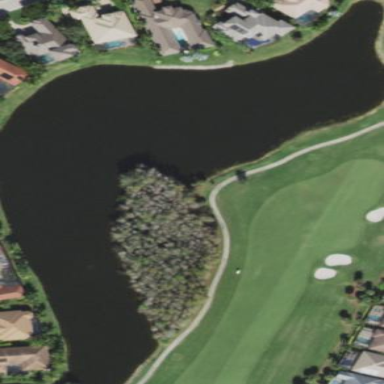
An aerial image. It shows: Picturesque scene of golf course with lateral water hazard.